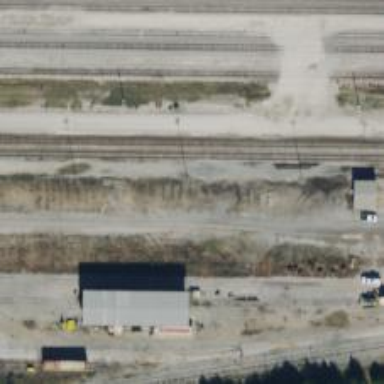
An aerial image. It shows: Rail spur service.